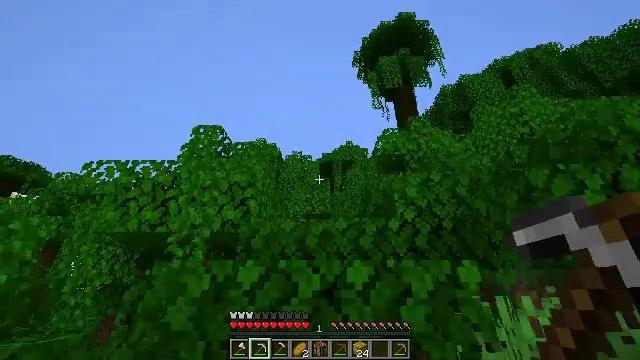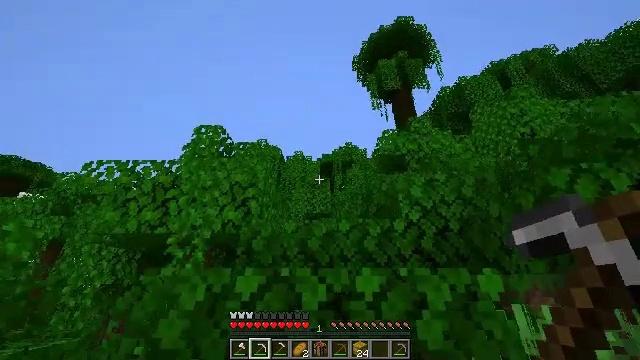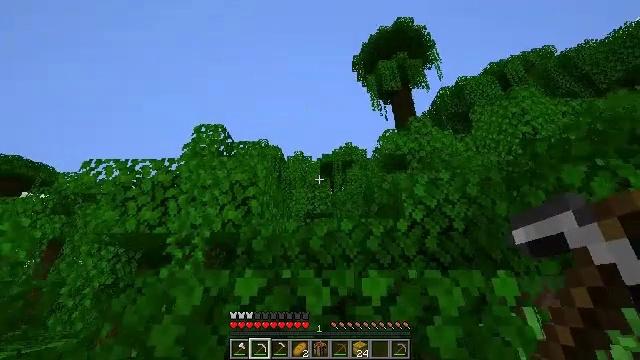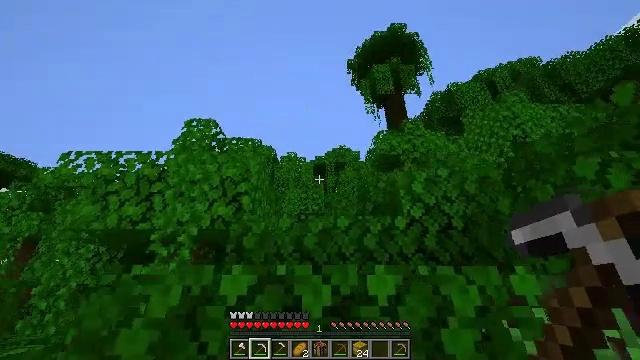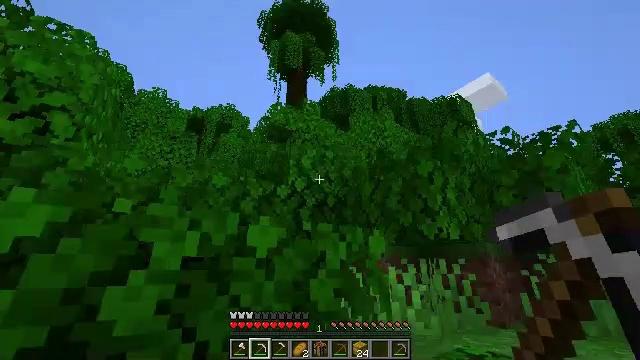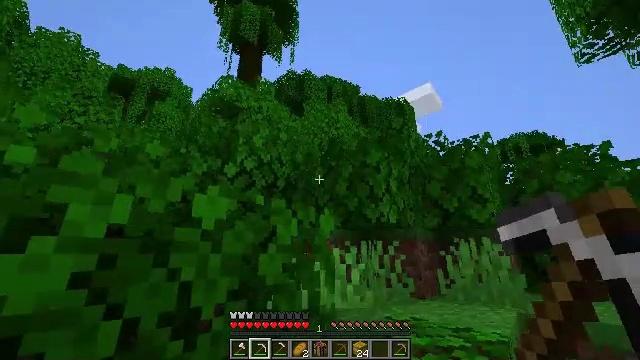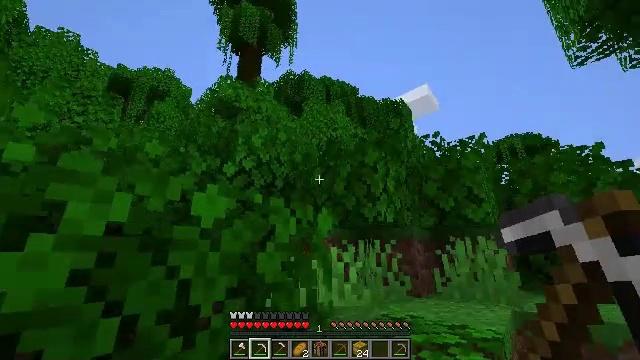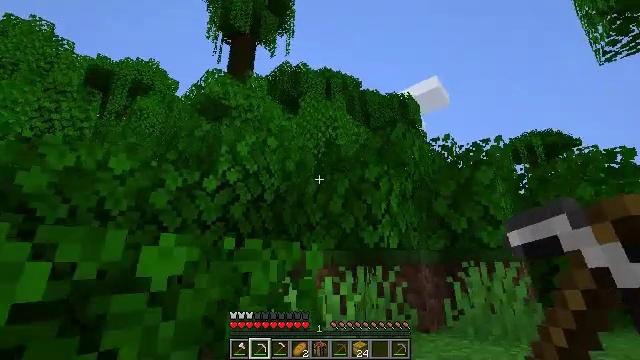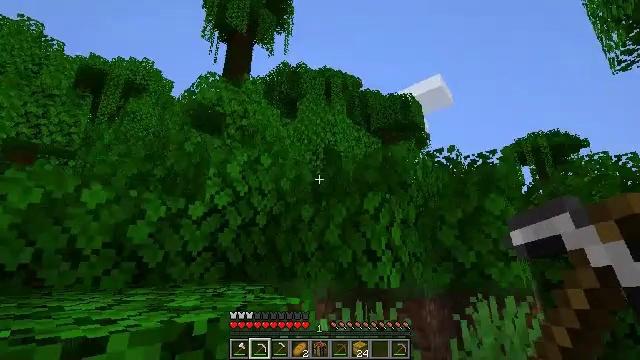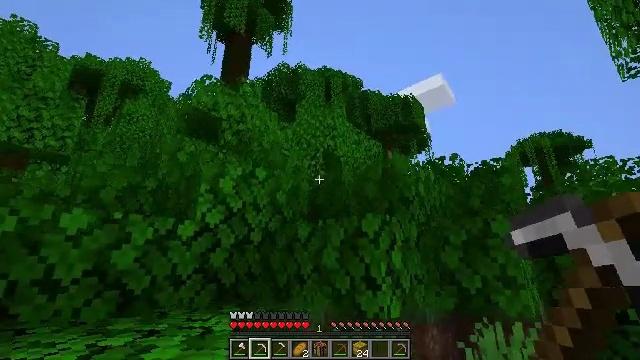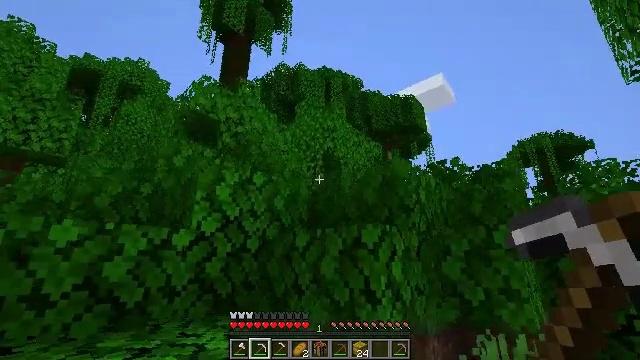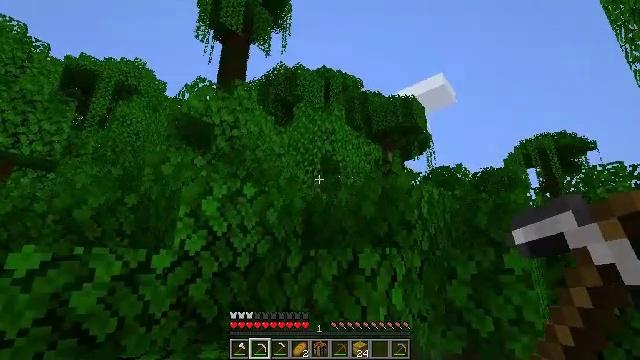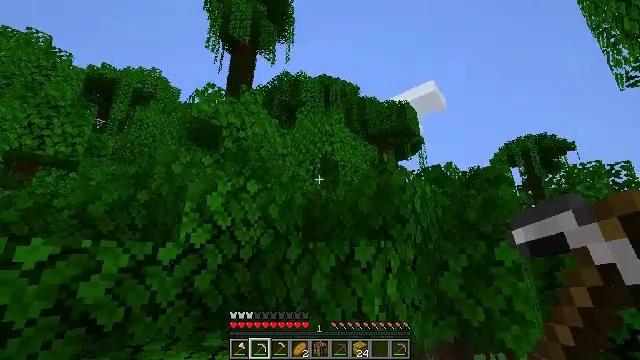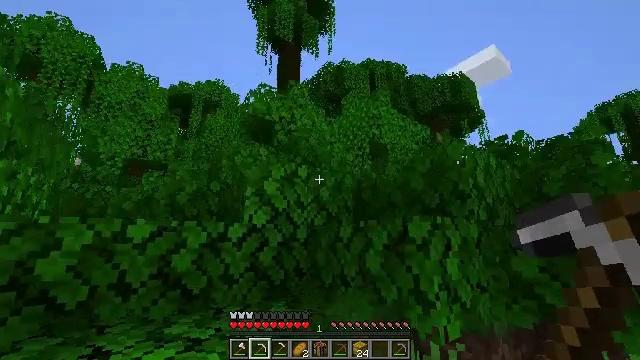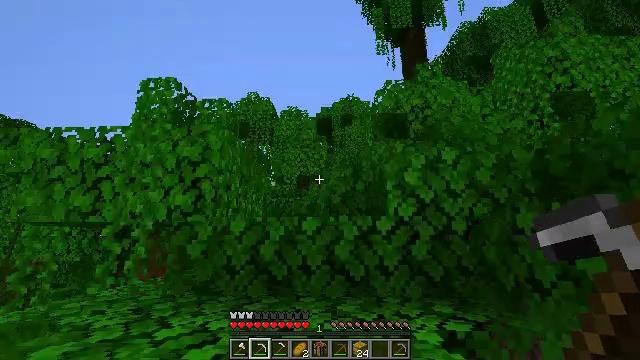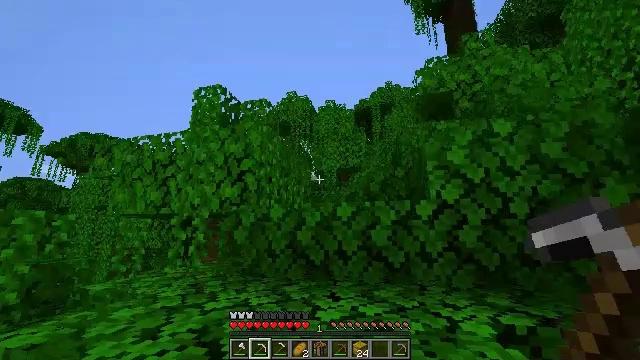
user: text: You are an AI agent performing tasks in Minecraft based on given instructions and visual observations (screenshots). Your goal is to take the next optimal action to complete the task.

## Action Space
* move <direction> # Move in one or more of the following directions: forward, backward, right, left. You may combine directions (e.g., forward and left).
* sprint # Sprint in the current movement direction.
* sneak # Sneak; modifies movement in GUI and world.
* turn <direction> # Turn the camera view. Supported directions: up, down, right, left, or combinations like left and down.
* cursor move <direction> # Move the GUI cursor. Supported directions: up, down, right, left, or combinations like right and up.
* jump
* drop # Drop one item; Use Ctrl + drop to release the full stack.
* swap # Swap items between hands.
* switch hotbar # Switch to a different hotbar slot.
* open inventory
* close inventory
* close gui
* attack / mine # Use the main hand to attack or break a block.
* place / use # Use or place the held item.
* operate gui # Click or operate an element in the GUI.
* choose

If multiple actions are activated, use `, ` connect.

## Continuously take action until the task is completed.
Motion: motion action
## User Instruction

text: Collect jungle leaves by breaking them.
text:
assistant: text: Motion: move forward and move left, sprint, jump
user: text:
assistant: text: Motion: move forward, sprint, jump
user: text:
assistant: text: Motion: move forward, sprint, turn right, jump
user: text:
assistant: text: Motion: move forward, sprint, turn right and down, jump
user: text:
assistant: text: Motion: move forward, sprint, turn right and down, jump
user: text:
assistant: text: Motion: move forward, sprint, jump
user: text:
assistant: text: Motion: move forward, sprint, jump
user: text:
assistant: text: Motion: move forward, sprint, jump
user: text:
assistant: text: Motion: move forward, sprint, jump
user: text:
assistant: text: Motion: move forward, sprint, jump
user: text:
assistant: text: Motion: move forward, sprint, jump
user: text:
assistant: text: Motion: move forward, sprint, jump
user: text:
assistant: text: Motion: move forward, sprint, turn left and down, jump
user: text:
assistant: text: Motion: move forward, sprint, turn left, jump
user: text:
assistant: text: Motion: move forward, sprint, turn left and down, jump
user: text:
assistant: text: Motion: move forward and move left, sprint, turn left and down, jump
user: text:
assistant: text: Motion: move forward and move left, sprint, turn down, jump
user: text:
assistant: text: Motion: move forward and move left, sprint, turn right and down, jump
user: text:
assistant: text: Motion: move forward and move left, sprint, turn right and down, jump
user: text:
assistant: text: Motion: move forward, sprint, turn right and down, jump
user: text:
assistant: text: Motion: move forward, sprint, jump
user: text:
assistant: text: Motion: move forward, sprint, jump
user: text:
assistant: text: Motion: move forward, sprint, jump
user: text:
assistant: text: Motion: move forward, sprint, jump
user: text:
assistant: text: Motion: move forward, sprint, turn right and up, jump
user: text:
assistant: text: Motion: move forward, sprint, turn right and up, jump
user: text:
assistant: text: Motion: move forward, sprint, turn right and up, jump
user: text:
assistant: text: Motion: move forward, sprint, turn right and up, jump
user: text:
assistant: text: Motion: move forward, sprint, turn right and up, jump
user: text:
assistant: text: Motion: move forward, sprint, turn right and up, jump